Question: i have the view as the image attached. I want to add date picker for the column expiry date in all the rows.
here the first row contains the id for the column expiry date is 'expiry_1_date'
'''
2nd row -> 'expiry_2_date'
3nd row -> 'expiry_3_date'
4nd row -> 'expiry_4_date'
5nd row -> 'expiry_5_date'
'''
Please help me to acheive the desired result in Jquery. thanks in advance!!!
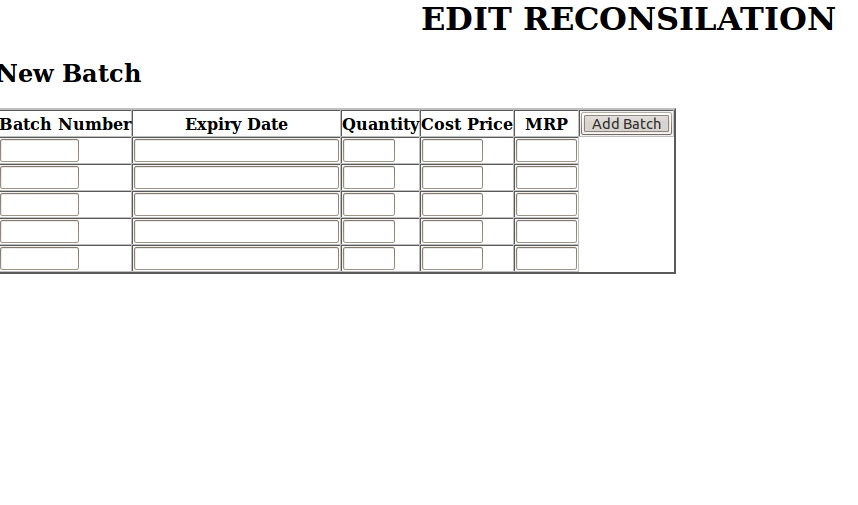
Answer: Use starts with selector. and call the datepicker method.
try like this
'''
$('input:text [id^="expiry_"]').datepicker();
'''
or alternate way add a class to each text box.
then use like this
'''
$('.SomeClass').datepicker();
'''
<URL>